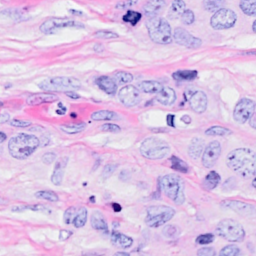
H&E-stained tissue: Breast